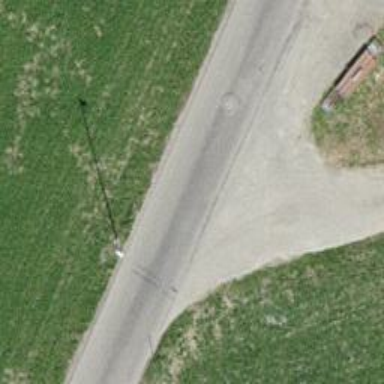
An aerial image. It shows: Unclassified road with asphalt surface.